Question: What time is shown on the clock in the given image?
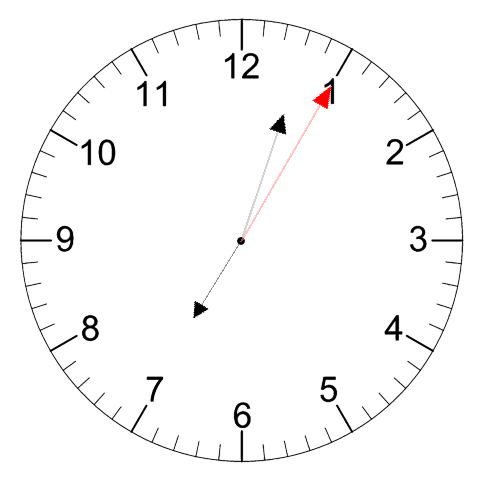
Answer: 07:03:05